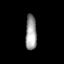
Tissue: prostate
Cell type: Fibroblasts
Senescence score: 0.7146
Nuclear area (px): 380
Mean DAPI intensity: 157.971